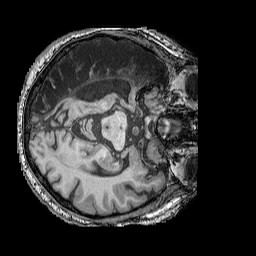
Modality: T1w
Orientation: axial
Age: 51
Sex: male
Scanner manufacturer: siemens
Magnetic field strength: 3 T
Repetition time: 2.25 s
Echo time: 0.00411 s